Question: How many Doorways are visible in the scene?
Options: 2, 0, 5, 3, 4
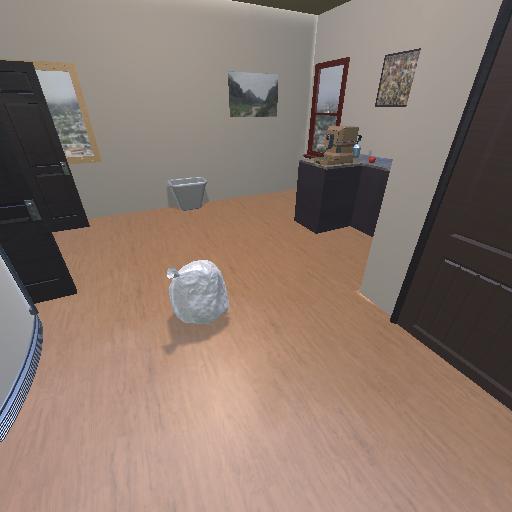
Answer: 2